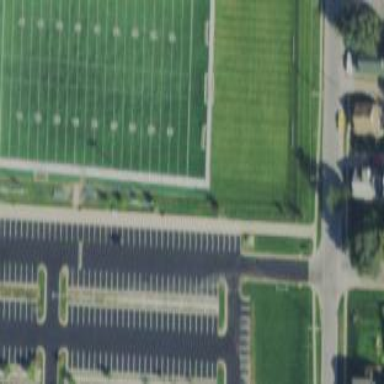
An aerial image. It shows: Pitch with artificial turf for American football and soccer activities.